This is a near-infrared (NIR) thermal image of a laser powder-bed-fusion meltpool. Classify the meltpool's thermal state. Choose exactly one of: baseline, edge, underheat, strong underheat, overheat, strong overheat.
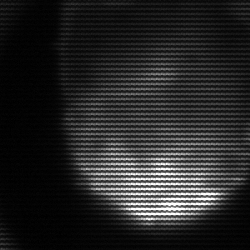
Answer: edge